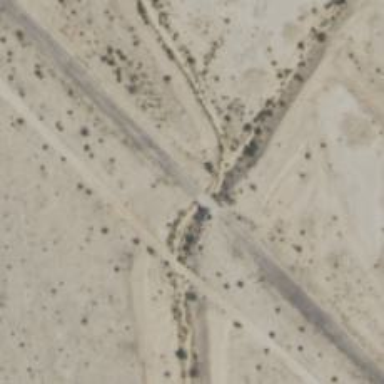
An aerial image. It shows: Abandoned railway bridge.